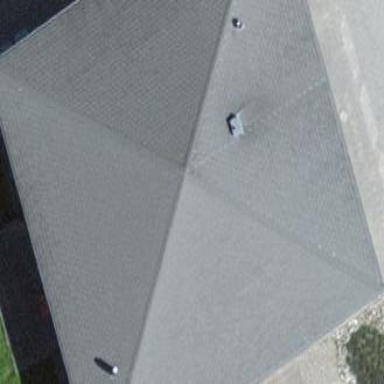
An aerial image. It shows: Restaurant building with pyramidal roof shape.